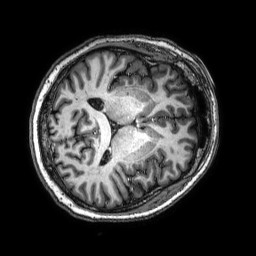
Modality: T1w
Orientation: axial
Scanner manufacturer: philips
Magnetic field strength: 3 T
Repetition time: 0.008 s
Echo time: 0.003528 s